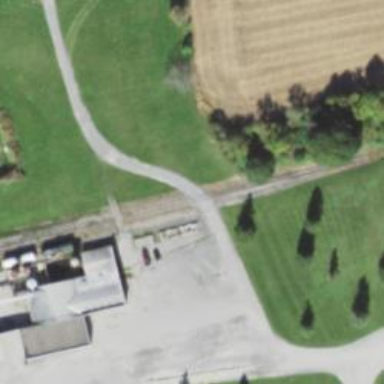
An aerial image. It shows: Rail spur service.